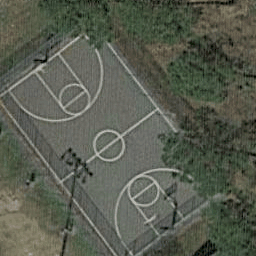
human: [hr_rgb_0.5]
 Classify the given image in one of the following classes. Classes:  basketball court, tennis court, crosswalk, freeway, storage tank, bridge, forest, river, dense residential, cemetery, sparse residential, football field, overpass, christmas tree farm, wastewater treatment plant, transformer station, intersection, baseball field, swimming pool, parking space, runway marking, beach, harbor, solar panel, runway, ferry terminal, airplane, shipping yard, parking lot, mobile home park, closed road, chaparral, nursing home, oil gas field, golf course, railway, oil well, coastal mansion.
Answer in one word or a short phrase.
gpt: basketball court